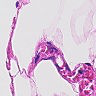
Metastatic tissue present: no